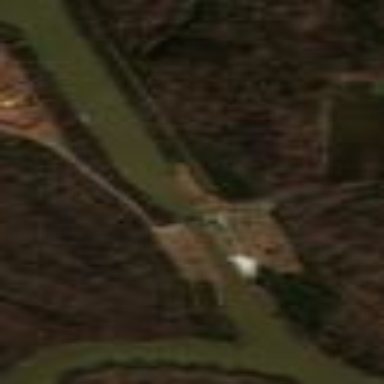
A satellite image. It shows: Lock on waterway.